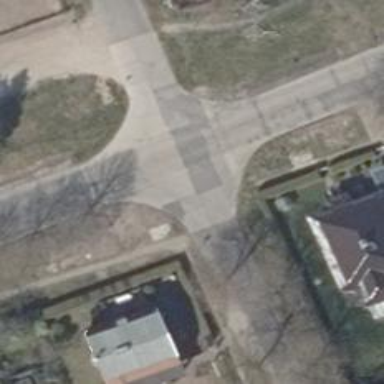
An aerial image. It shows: Residential road with concrete surface.